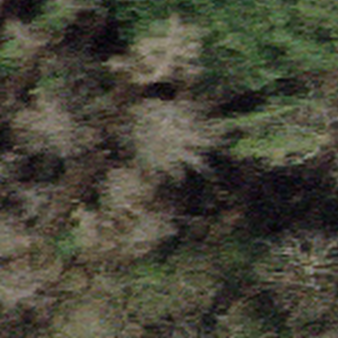
Label: other